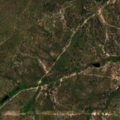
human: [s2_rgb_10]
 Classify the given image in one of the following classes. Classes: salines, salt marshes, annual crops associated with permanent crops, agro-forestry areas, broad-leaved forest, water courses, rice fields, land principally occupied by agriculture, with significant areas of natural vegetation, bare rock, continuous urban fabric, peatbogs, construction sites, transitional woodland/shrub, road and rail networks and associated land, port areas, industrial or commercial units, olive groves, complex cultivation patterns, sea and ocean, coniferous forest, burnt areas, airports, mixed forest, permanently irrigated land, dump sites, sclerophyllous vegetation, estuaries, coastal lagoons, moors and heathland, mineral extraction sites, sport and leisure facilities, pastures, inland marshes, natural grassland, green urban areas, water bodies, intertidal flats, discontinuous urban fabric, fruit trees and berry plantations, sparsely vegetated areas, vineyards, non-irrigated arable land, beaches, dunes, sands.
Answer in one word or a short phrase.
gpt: continuous urban fabric